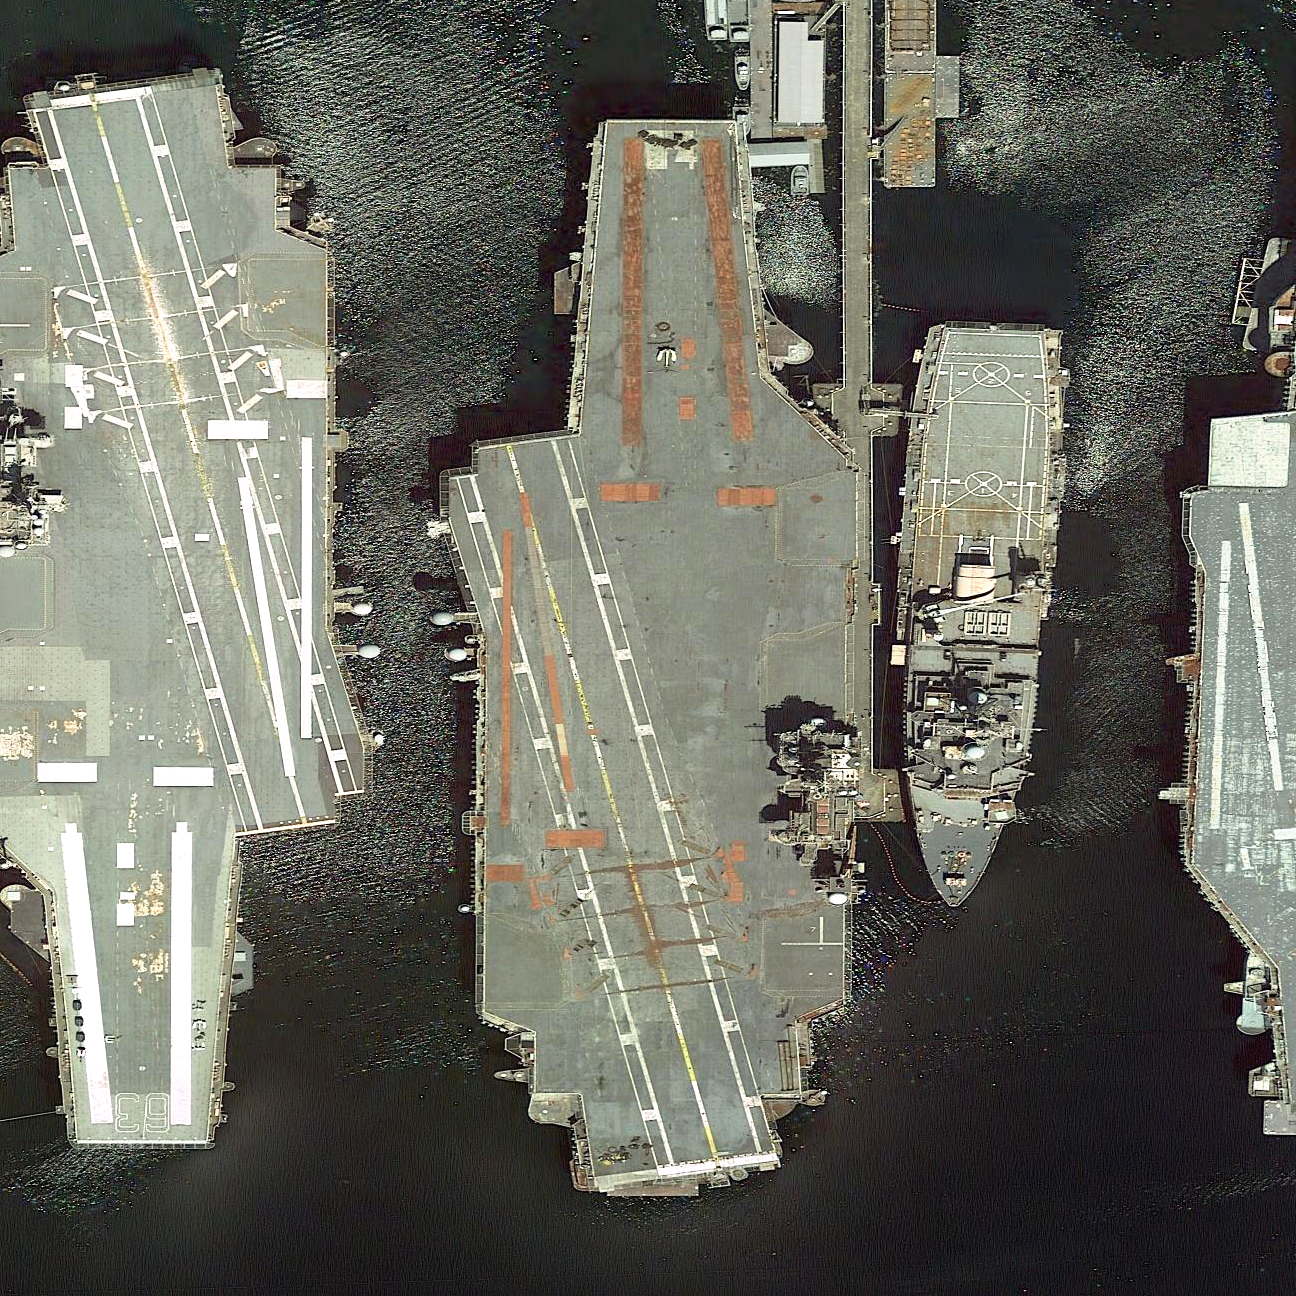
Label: aircraft_carrier